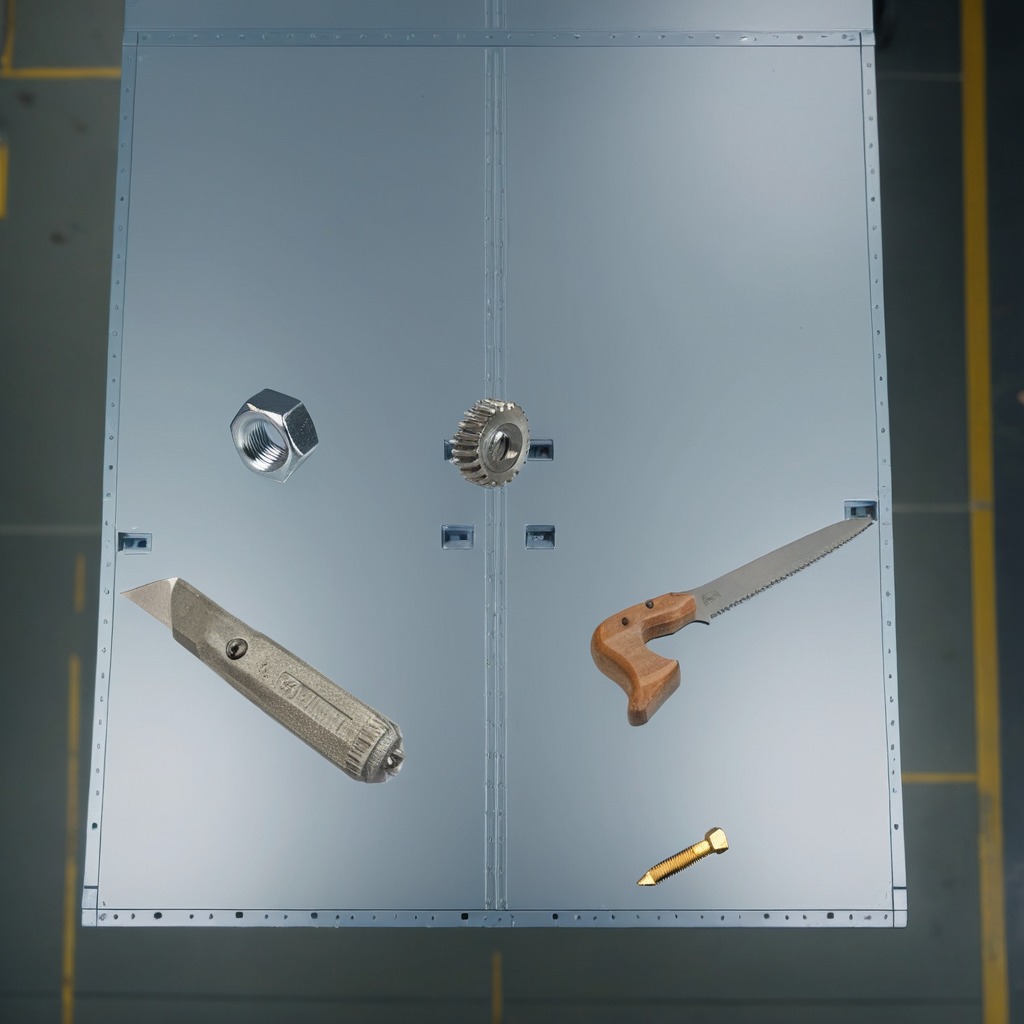
A steel gear with teeth, a utility knife, a metal machine screw, a handheld metal saw, and a metal nut are lying on the toolbox surface in an airplane hangar workshop 8K.